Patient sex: F
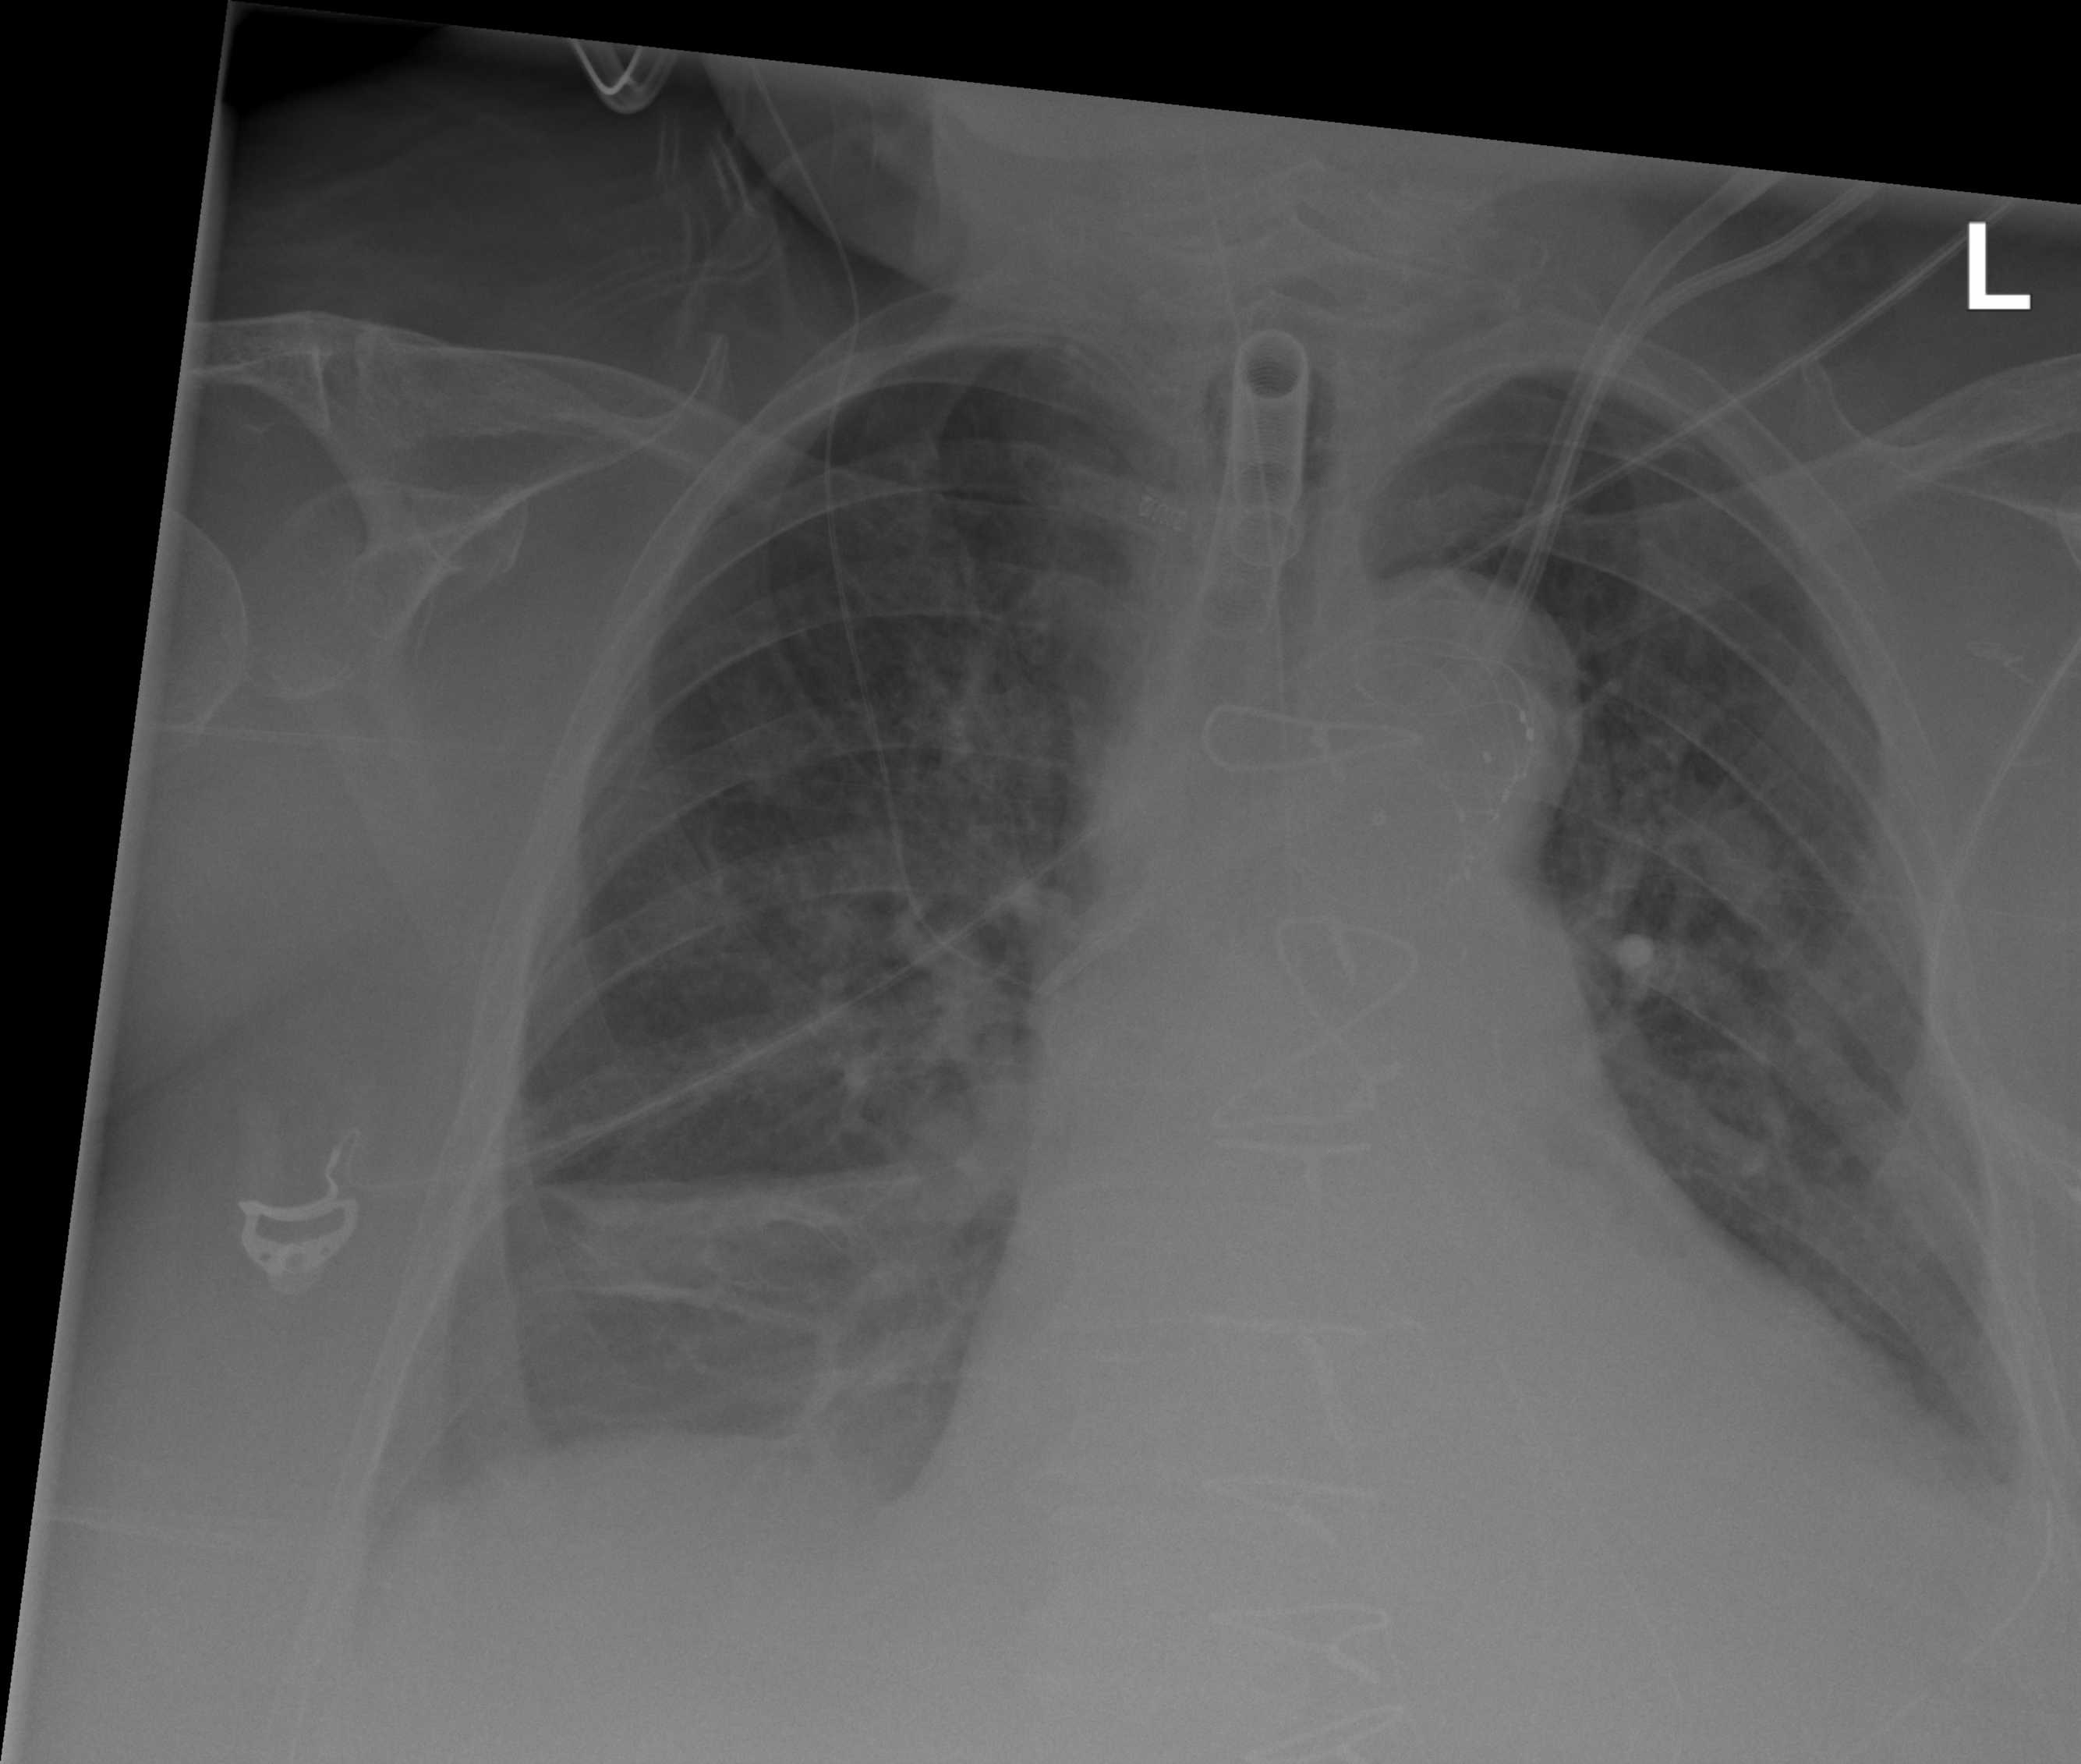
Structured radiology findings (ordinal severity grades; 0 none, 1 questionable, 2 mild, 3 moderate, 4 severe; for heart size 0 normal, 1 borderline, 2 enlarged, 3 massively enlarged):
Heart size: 2
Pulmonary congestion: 2
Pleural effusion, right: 2
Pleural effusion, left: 2
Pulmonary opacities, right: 2
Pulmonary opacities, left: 2
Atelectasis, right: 2
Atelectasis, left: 2